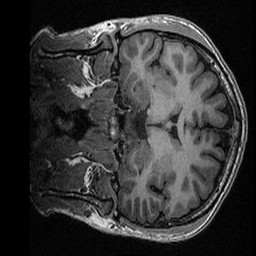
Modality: T1w
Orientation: coronal
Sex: male
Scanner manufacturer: ge
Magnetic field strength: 3 T
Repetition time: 0.0064 s
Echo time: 0.00281 s